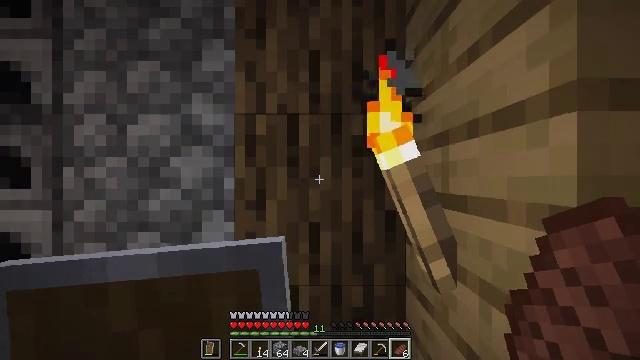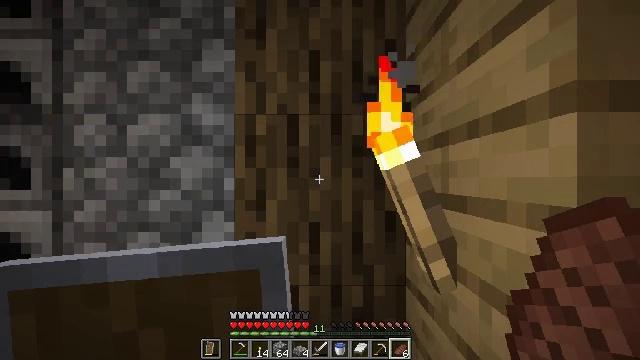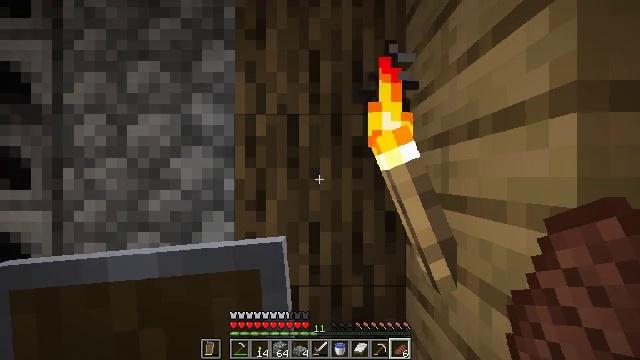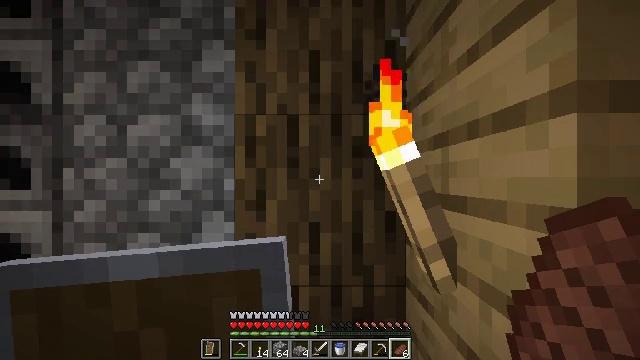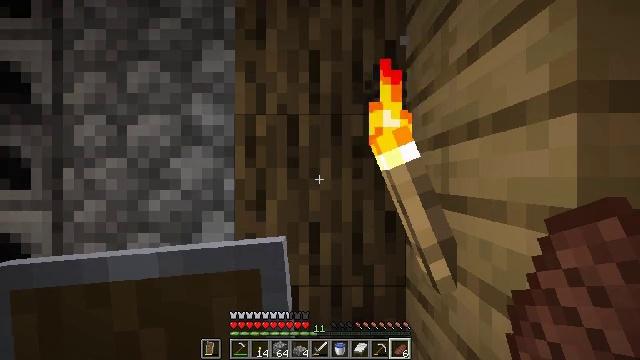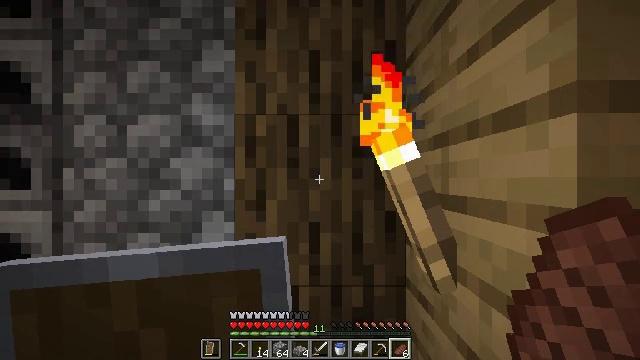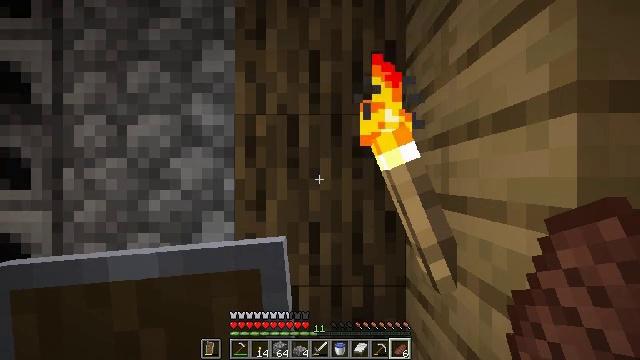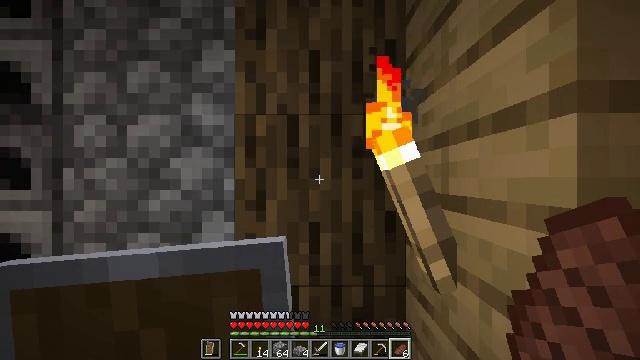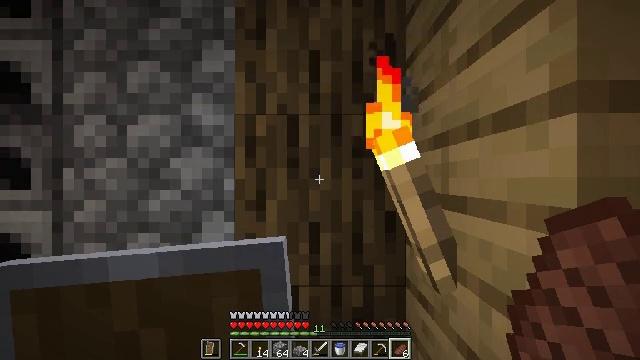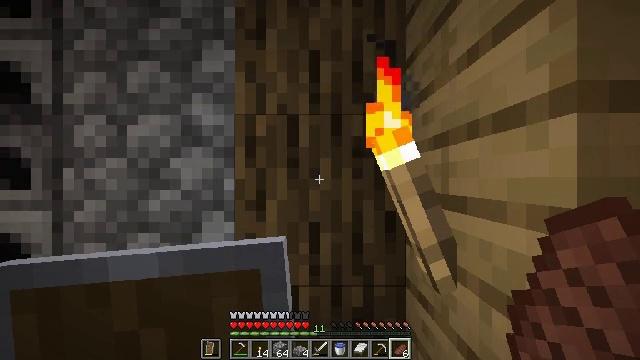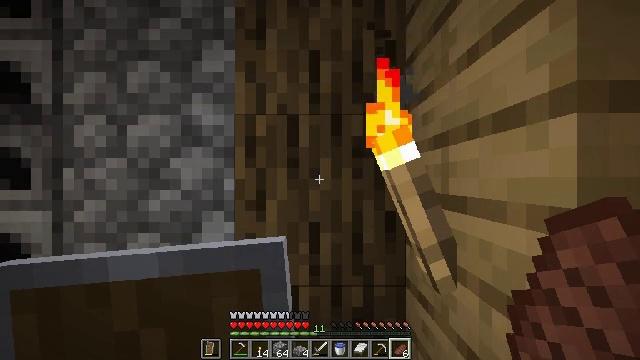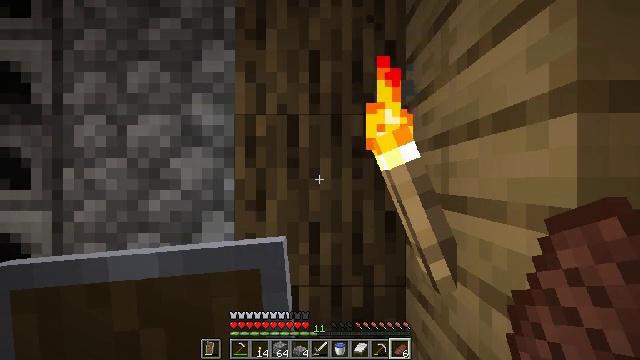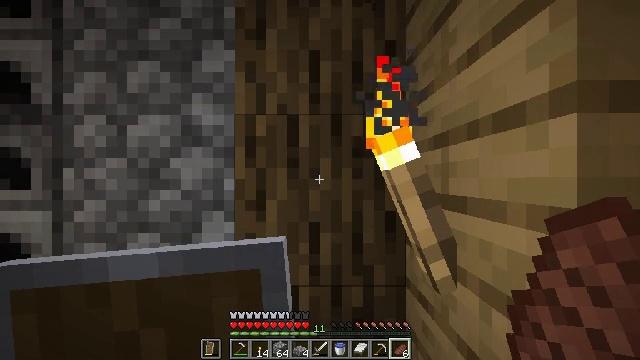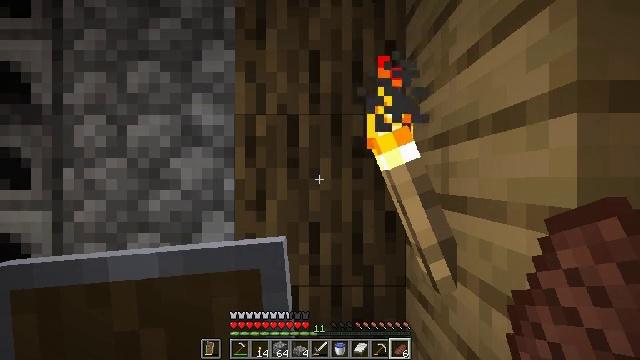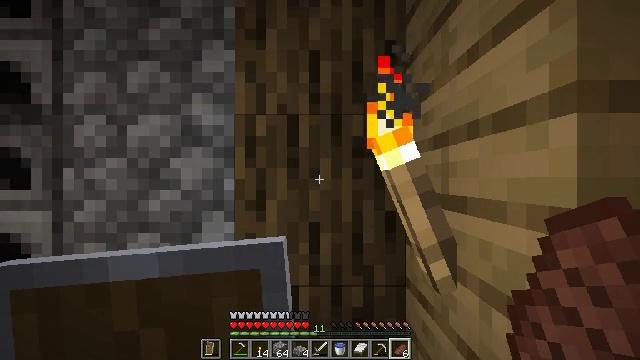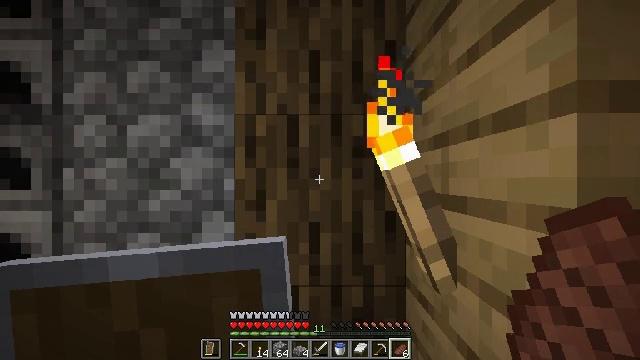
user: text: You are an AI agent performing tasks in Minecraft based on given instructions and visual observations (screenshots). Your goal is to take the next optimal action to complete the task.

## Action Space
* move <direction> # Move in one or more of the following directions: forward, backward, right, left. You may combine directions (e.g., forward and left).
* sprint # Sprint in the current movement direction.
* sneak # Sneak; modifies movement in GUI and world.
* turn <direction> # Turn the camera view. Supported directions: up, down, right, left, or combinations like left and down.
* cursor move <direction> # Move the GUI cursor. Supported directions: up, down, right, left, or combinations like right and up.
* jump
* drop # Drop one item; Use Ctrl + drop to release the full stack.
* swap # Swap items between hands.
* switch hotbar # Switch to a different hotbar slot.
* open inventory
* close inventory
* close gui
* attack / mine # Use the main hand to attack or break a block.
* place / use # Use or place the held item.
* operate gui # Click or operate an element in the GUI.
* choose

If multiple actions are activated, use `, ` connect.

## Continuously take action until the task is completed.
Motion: motion action
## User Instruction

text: Break the farmland to revert it to dirt.
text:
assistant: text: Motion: no_op
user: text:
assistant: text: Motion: no_op
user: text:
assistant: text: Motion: no_op
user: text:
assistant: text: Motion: no_op
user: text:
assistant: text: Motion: no_op
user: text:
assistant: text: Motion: no_op
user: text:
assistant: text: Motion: no_op
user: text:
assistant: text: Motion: no_op
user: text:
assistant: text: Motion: no_op
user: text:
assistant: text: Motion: no_op
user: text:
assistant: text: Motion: no_op
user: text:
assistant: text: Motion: no_op
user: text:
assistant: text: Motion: no_op
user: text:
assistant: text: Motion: no_op
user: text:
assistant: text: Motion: no_op
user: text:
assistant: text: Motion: no_op
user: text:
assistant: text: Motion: no_op
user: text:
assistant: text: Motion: no_op
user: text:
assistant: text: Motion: no_op
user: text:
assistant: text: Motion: no_op
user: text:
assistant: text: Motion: no_op
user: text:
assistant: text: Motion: no_op
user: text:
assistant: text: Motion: no_op
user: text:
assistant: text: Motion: no_op
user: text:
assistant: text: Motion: no_op
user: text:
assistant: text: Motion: no_op
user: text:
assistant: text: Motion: no_op
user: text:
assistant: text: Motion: no_op
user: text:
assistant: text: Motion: no_op
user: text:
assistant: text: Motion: no_op